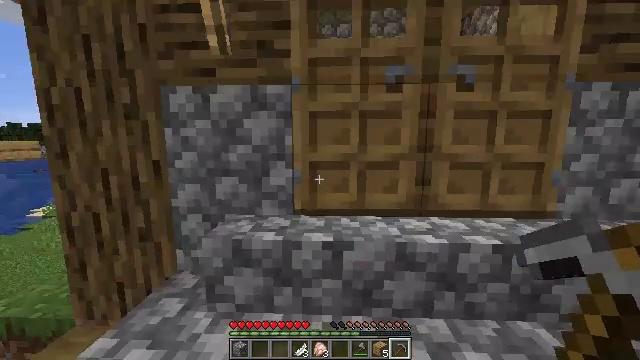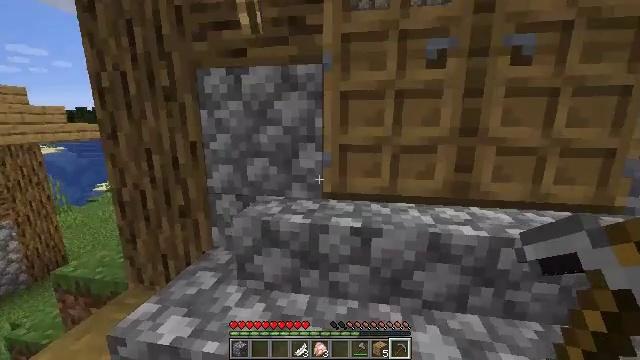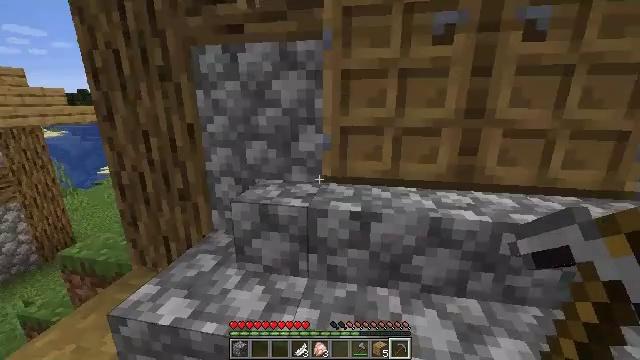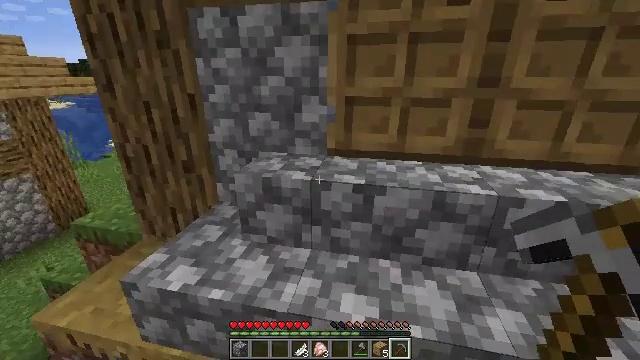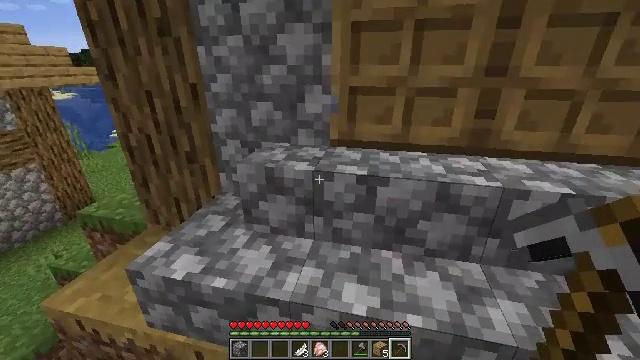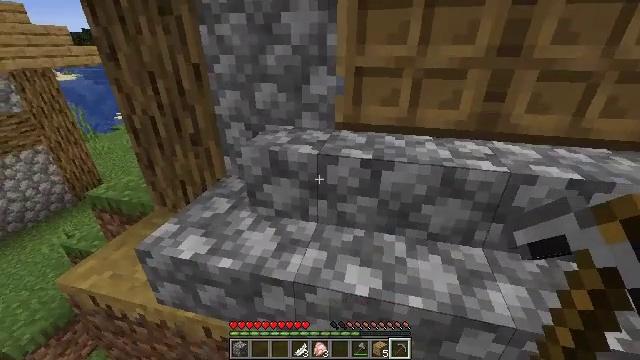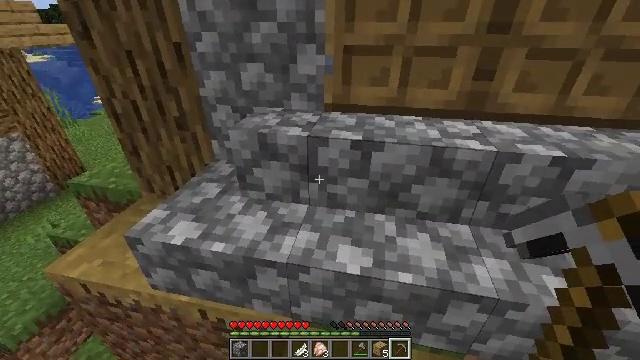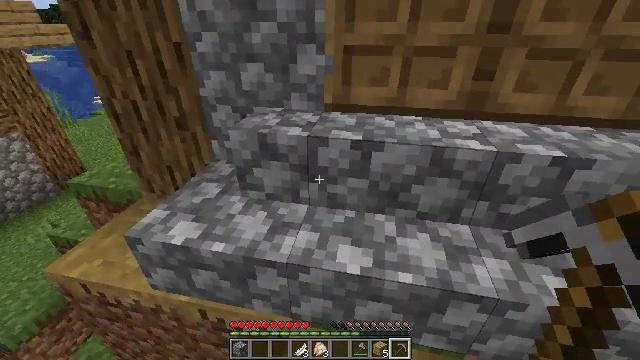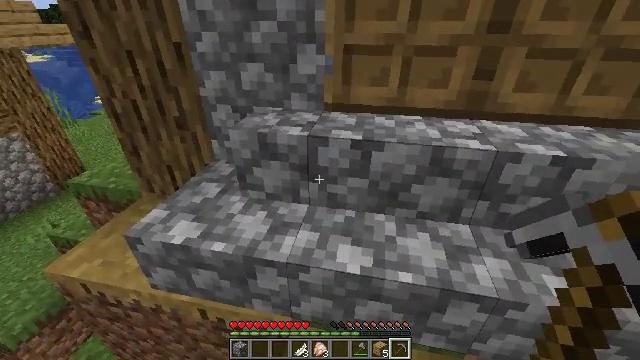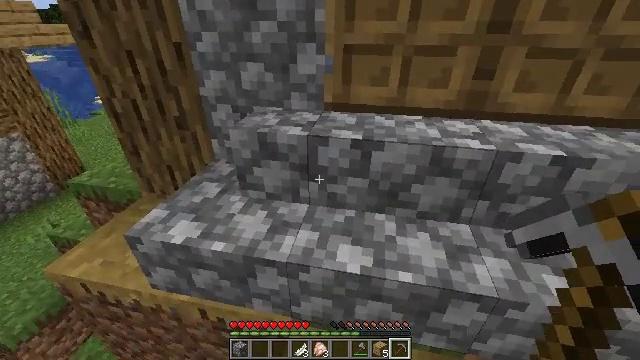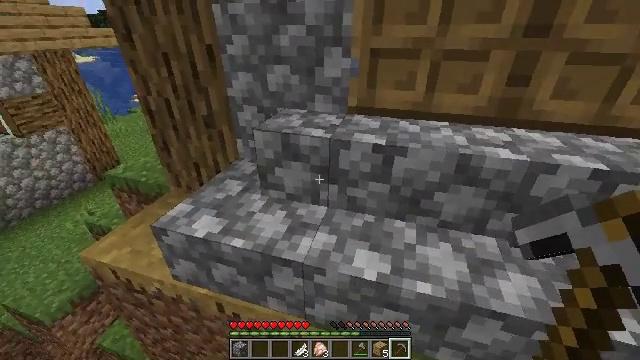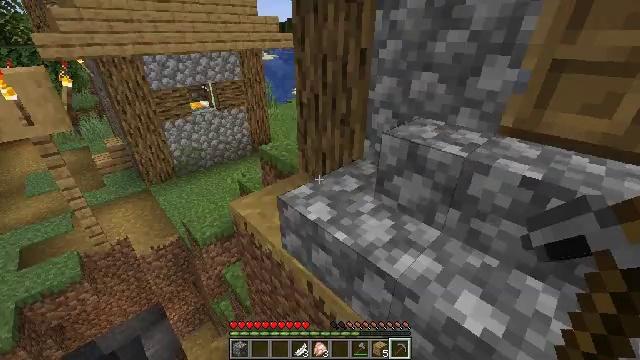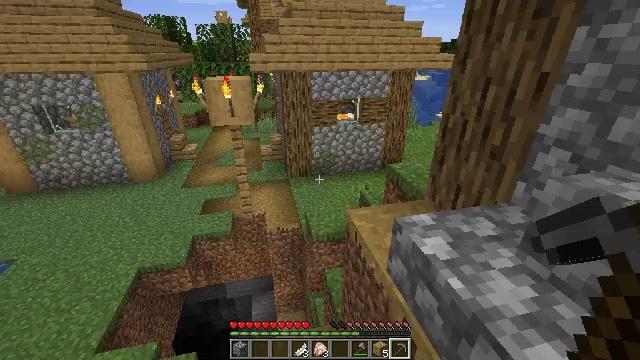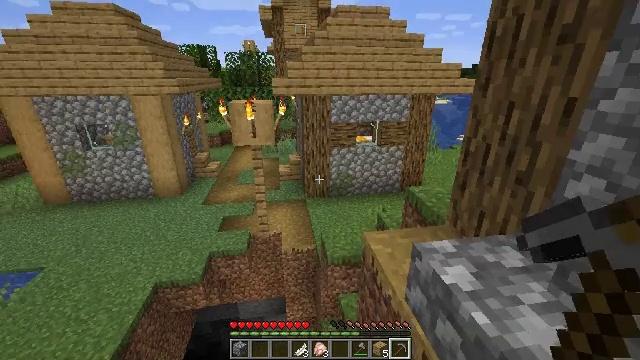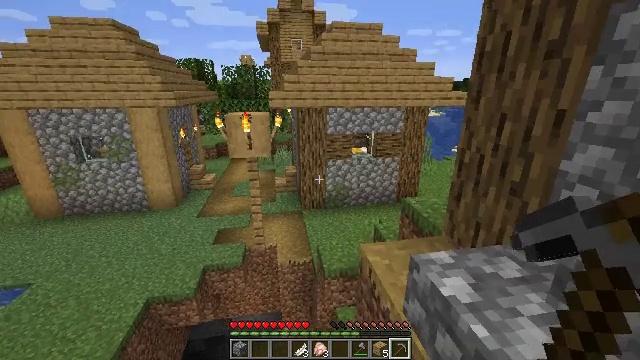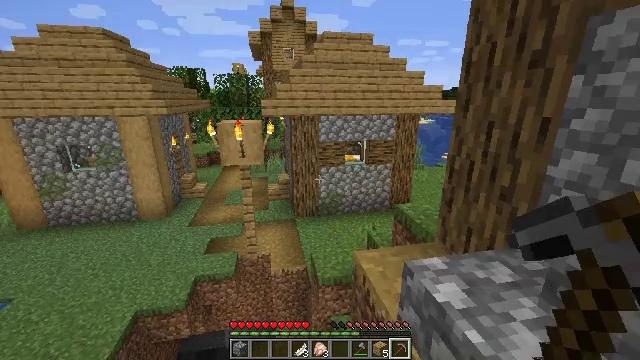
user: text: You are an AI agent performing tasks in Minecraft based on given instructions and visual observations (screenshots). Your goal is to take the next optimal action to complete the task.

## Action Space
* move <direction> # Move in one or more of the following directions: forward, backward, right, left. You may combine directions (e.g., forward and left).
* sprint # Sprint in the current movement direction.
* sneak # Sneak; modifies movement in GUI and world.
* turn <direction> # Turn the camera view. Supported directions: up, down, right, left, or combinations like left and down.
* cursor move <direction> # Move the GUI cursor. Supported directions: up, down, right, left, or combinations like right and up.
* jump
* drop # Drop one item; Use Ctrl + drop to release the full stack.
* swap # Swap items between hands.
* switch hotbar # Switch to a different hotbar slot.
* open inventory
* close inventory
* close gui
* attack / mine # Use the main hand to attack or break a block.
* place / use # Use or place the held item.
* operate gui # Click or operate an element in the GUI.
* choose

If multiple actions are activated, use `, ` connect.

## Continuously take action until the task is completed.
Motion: motion action
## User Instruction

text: Gather stripped oak wood for building.
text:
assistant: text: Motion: turn left and down
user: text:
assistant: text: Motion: turn down
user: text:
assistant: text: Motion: turn left and down
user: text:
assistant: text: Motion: turn down
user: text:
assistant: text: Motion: turn left and down
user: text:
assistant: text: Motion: turn right and down
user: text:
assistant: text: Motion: no_op
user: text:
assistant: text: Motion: no_op
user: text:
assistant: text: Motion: no_op
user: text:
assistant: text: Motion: turn left
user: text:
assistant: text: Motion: turn left
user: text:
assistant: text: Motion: turn left and up
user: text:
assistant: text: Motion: turn left and up
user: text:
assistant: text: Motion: turn up
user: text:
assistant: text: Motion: turn right and up
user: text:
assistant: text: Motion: turn up
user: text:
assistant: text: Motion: turn up
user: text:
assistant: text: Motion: turn left and up
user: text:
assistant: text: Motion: no_op
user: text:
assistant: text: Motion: no_op
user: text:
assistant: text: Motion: no_op
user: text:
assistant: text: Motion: no_op
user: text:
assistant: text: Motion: no_op
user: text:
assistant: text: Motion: no_op
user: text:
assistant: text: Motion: turn left
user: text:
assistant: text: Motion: turn left
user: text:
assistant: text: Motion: no_op
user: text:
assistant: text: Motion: no_op
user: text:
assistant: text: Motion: turn left and down
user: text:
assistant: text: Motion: no_op